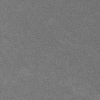
Atmospheric dust classification: dusty